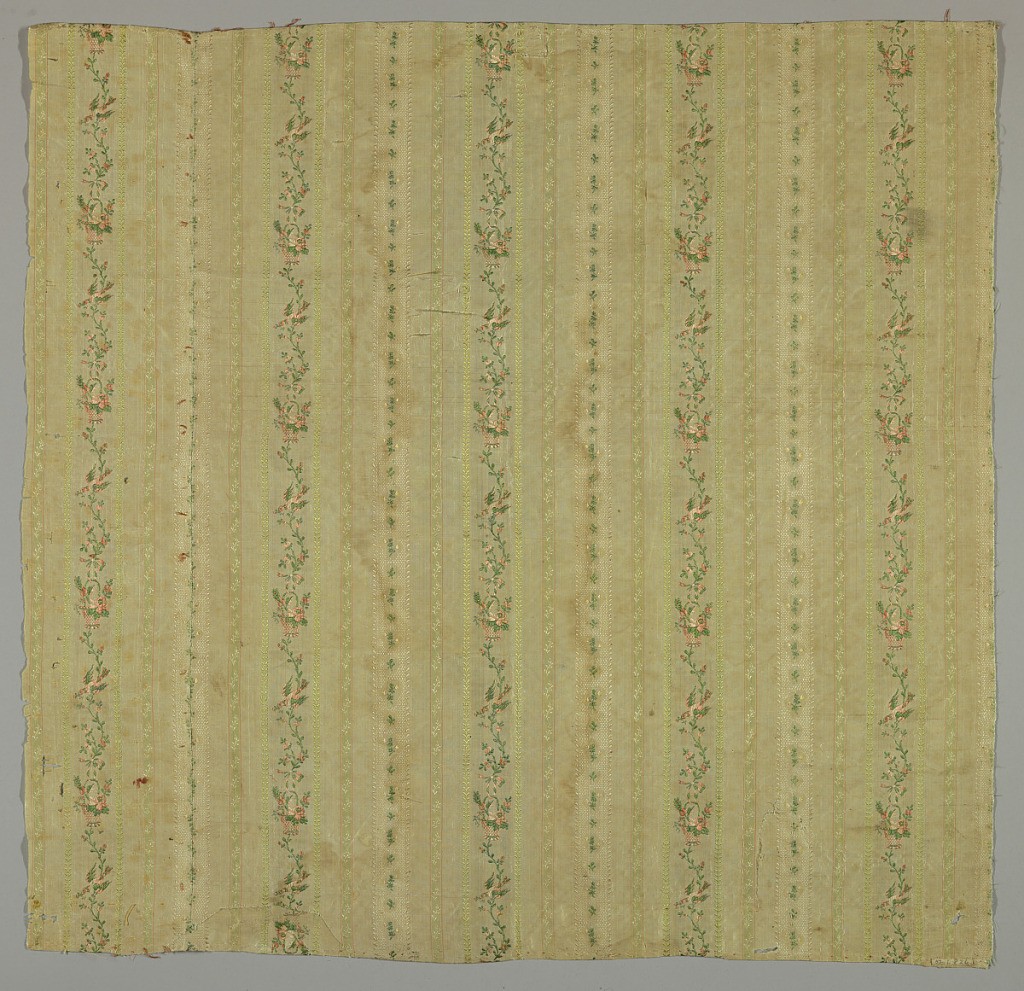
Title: Fragment
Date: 1750–1800
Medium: silk Technique: plain weave with supplementary warp floats
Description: Floral vines on white stripes